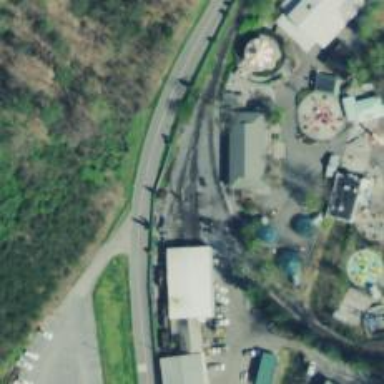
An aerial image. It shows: Narrow gauge railway.